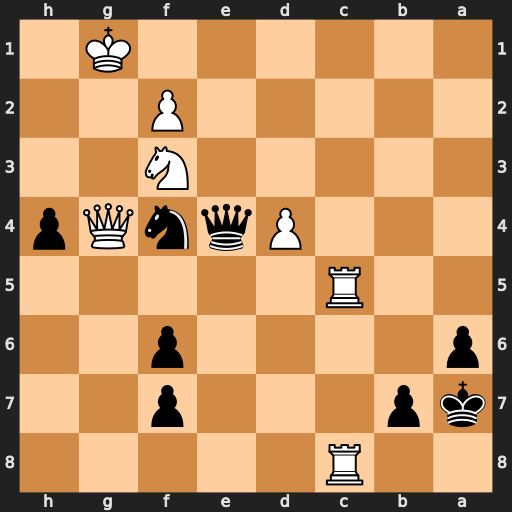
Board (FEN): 2R5/kp3p2/p4p2/2R5/3PqnQp/5N2/5P2/6K1
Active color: b
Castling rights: -
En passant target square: -
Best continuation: Ne2+ Kf1 Qxg4